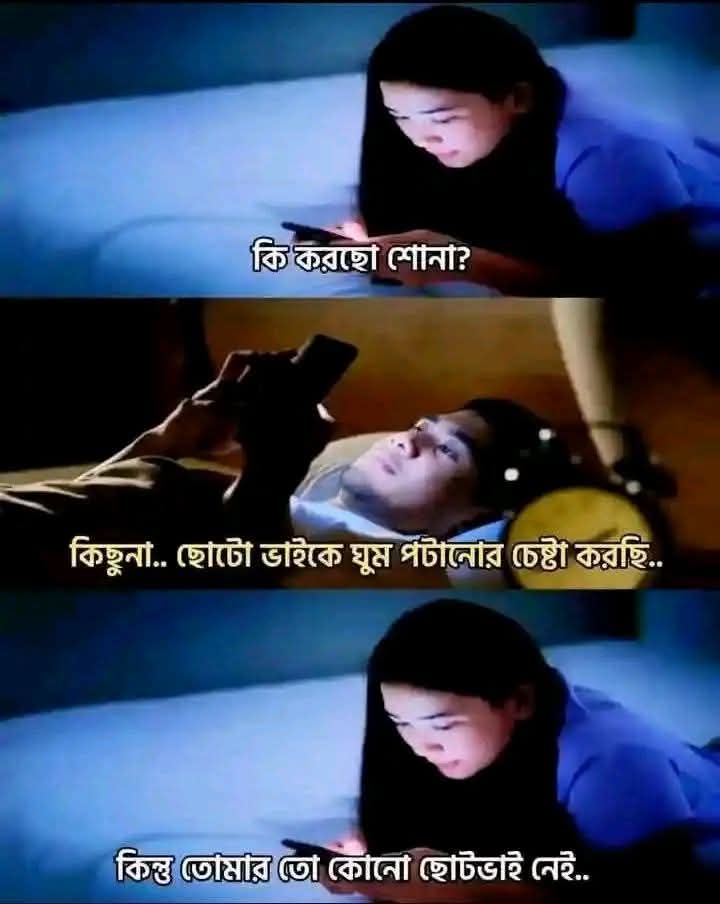
Text: কি করছো শোনা?
কিছুনা.. ছোটো ভাইকে ঘুম পটানোর চেষ্টা করছি..
কিন্তু তোমার তো কোনো ছোটভাই নেই..
Label: Non Hate